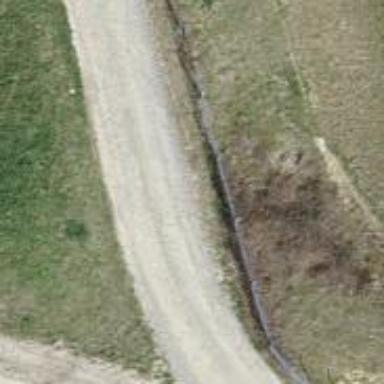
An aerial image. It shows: Track with fine gravel surface. The track type is grade 2.